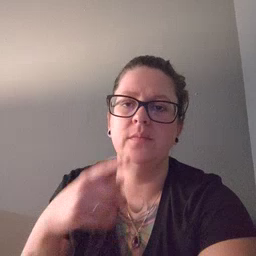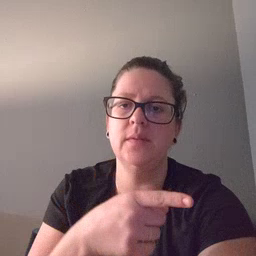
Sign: hesheit